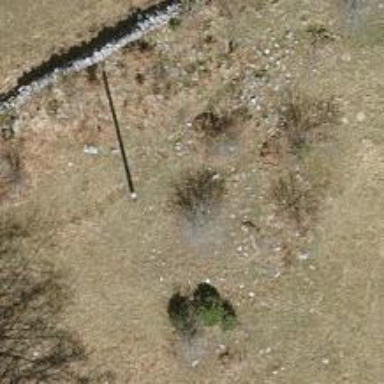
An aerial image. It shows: Power pole.